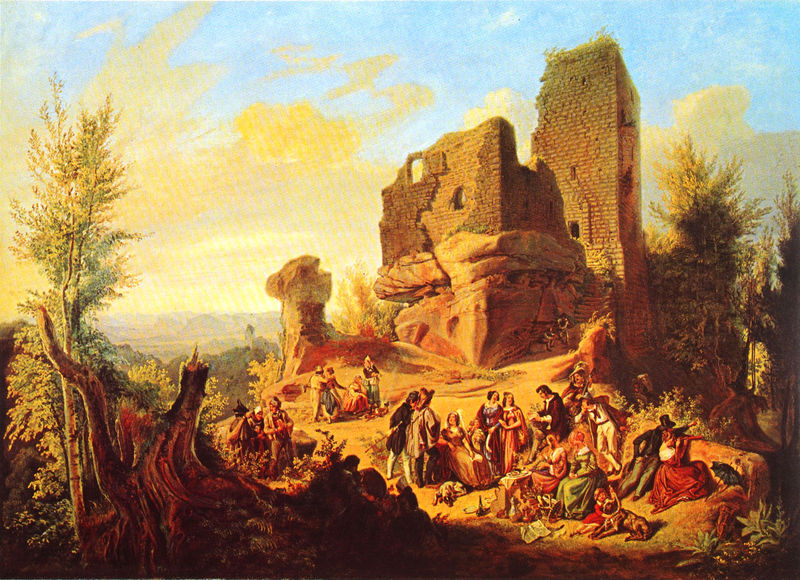
Titel: Der Trifels
Künstler: Heinrich Jakob Fried
Standort: Süddeutschland
Institution: Privatbesitz
Schlagwörter: baum, berg, blau, blätter, felsen, gemälde, gruppe, himmel, schatten, wolken, bäume, frauen, gelb, grün, landschaft, menschen, ocker, sand, sitzen, braun, damen, fenster, frau, hell, hintergrund, holz, hut, hüte, kleid, kleider, lampen, licht, männer, orange, schwarz, vordergrund, weiss, ausblick, gras, haus, hund, hunde, rot, schirm, schloss, tiere, weg, wolke, fest, gesellschaft, haube, herren, leute, menge, zylinder, alt, anzug, feier, architektur, barock, falten, stein, steine, tod, baumstamm, birke, ebene, erde, horizont, hügel, natur, sonnenaufgang, stamm, sonne, familie, gewänder, paar, personen, pflanzen, tal, wald, anhöhe, genre, kinder, turm, garten, aussicht, sommer, italien, perspektive, abhang, mittag, berge, fels, gebirge, risse, wüste, mauer, ziegel, sonnenuntergang, ausflug, pause, picknick, rast, romantik, trümmer, essen, frack, vergnügen, verfall, fugen, reste, ruine, memento mori, burg, bruan, wurzel, geld, festung, ruinen, lustig, gemäuer, biedermeier, mauern, wartende, kartoffel, wanderer, oker, watteau, sammlung, gestrüpp, plfanzen, arkadien, stumpf, baumstumpf, pfalnzen, paare, burgruine, lagern, studenten, trum, staffelung, carnuntum, gewimmel, histrorienbild, liebenden, mörtelmauer, schäferstündchen, sonnenuntergan, toter baum, wander, peronen, schrim, nazur, wolken#, jagdgeselleschaft, bugr